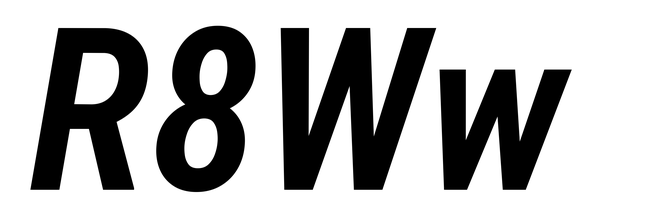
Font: Roboto-Italic_Condensed_SemiBold_Italic